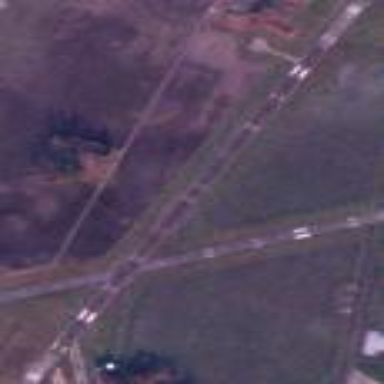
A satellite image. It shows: Asphalt runway at the airport.